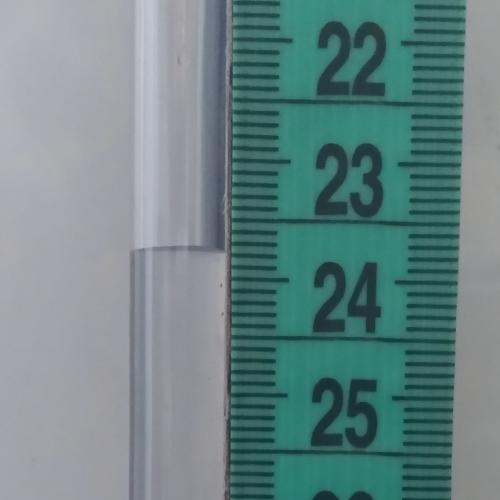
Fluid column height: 23.8 cm